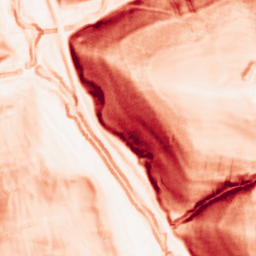
Category: morphological
Decomposition family: morphological_square
Decomposition parameters: operation: gradient
size: 5
Upsampling method: bilinear
Upsampling parameters: scale: 4
Upsampling scale: 4